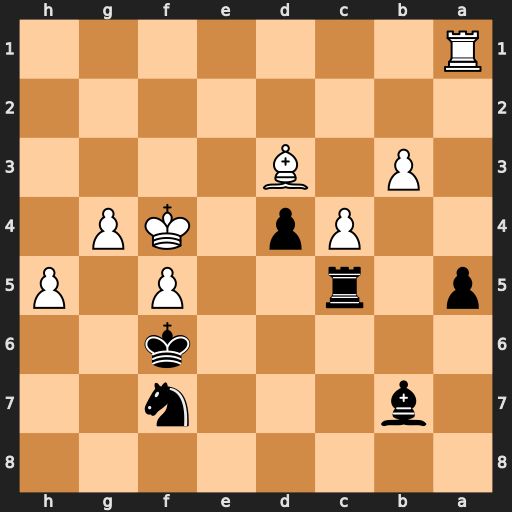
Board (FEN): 8/1b3n2/5k2/p1r2P1P/2Pp1KP1/1P1B4/8/R7
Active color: b
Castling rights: -
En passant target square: -
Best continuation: Re5 Rg1 Ng5